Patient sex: F
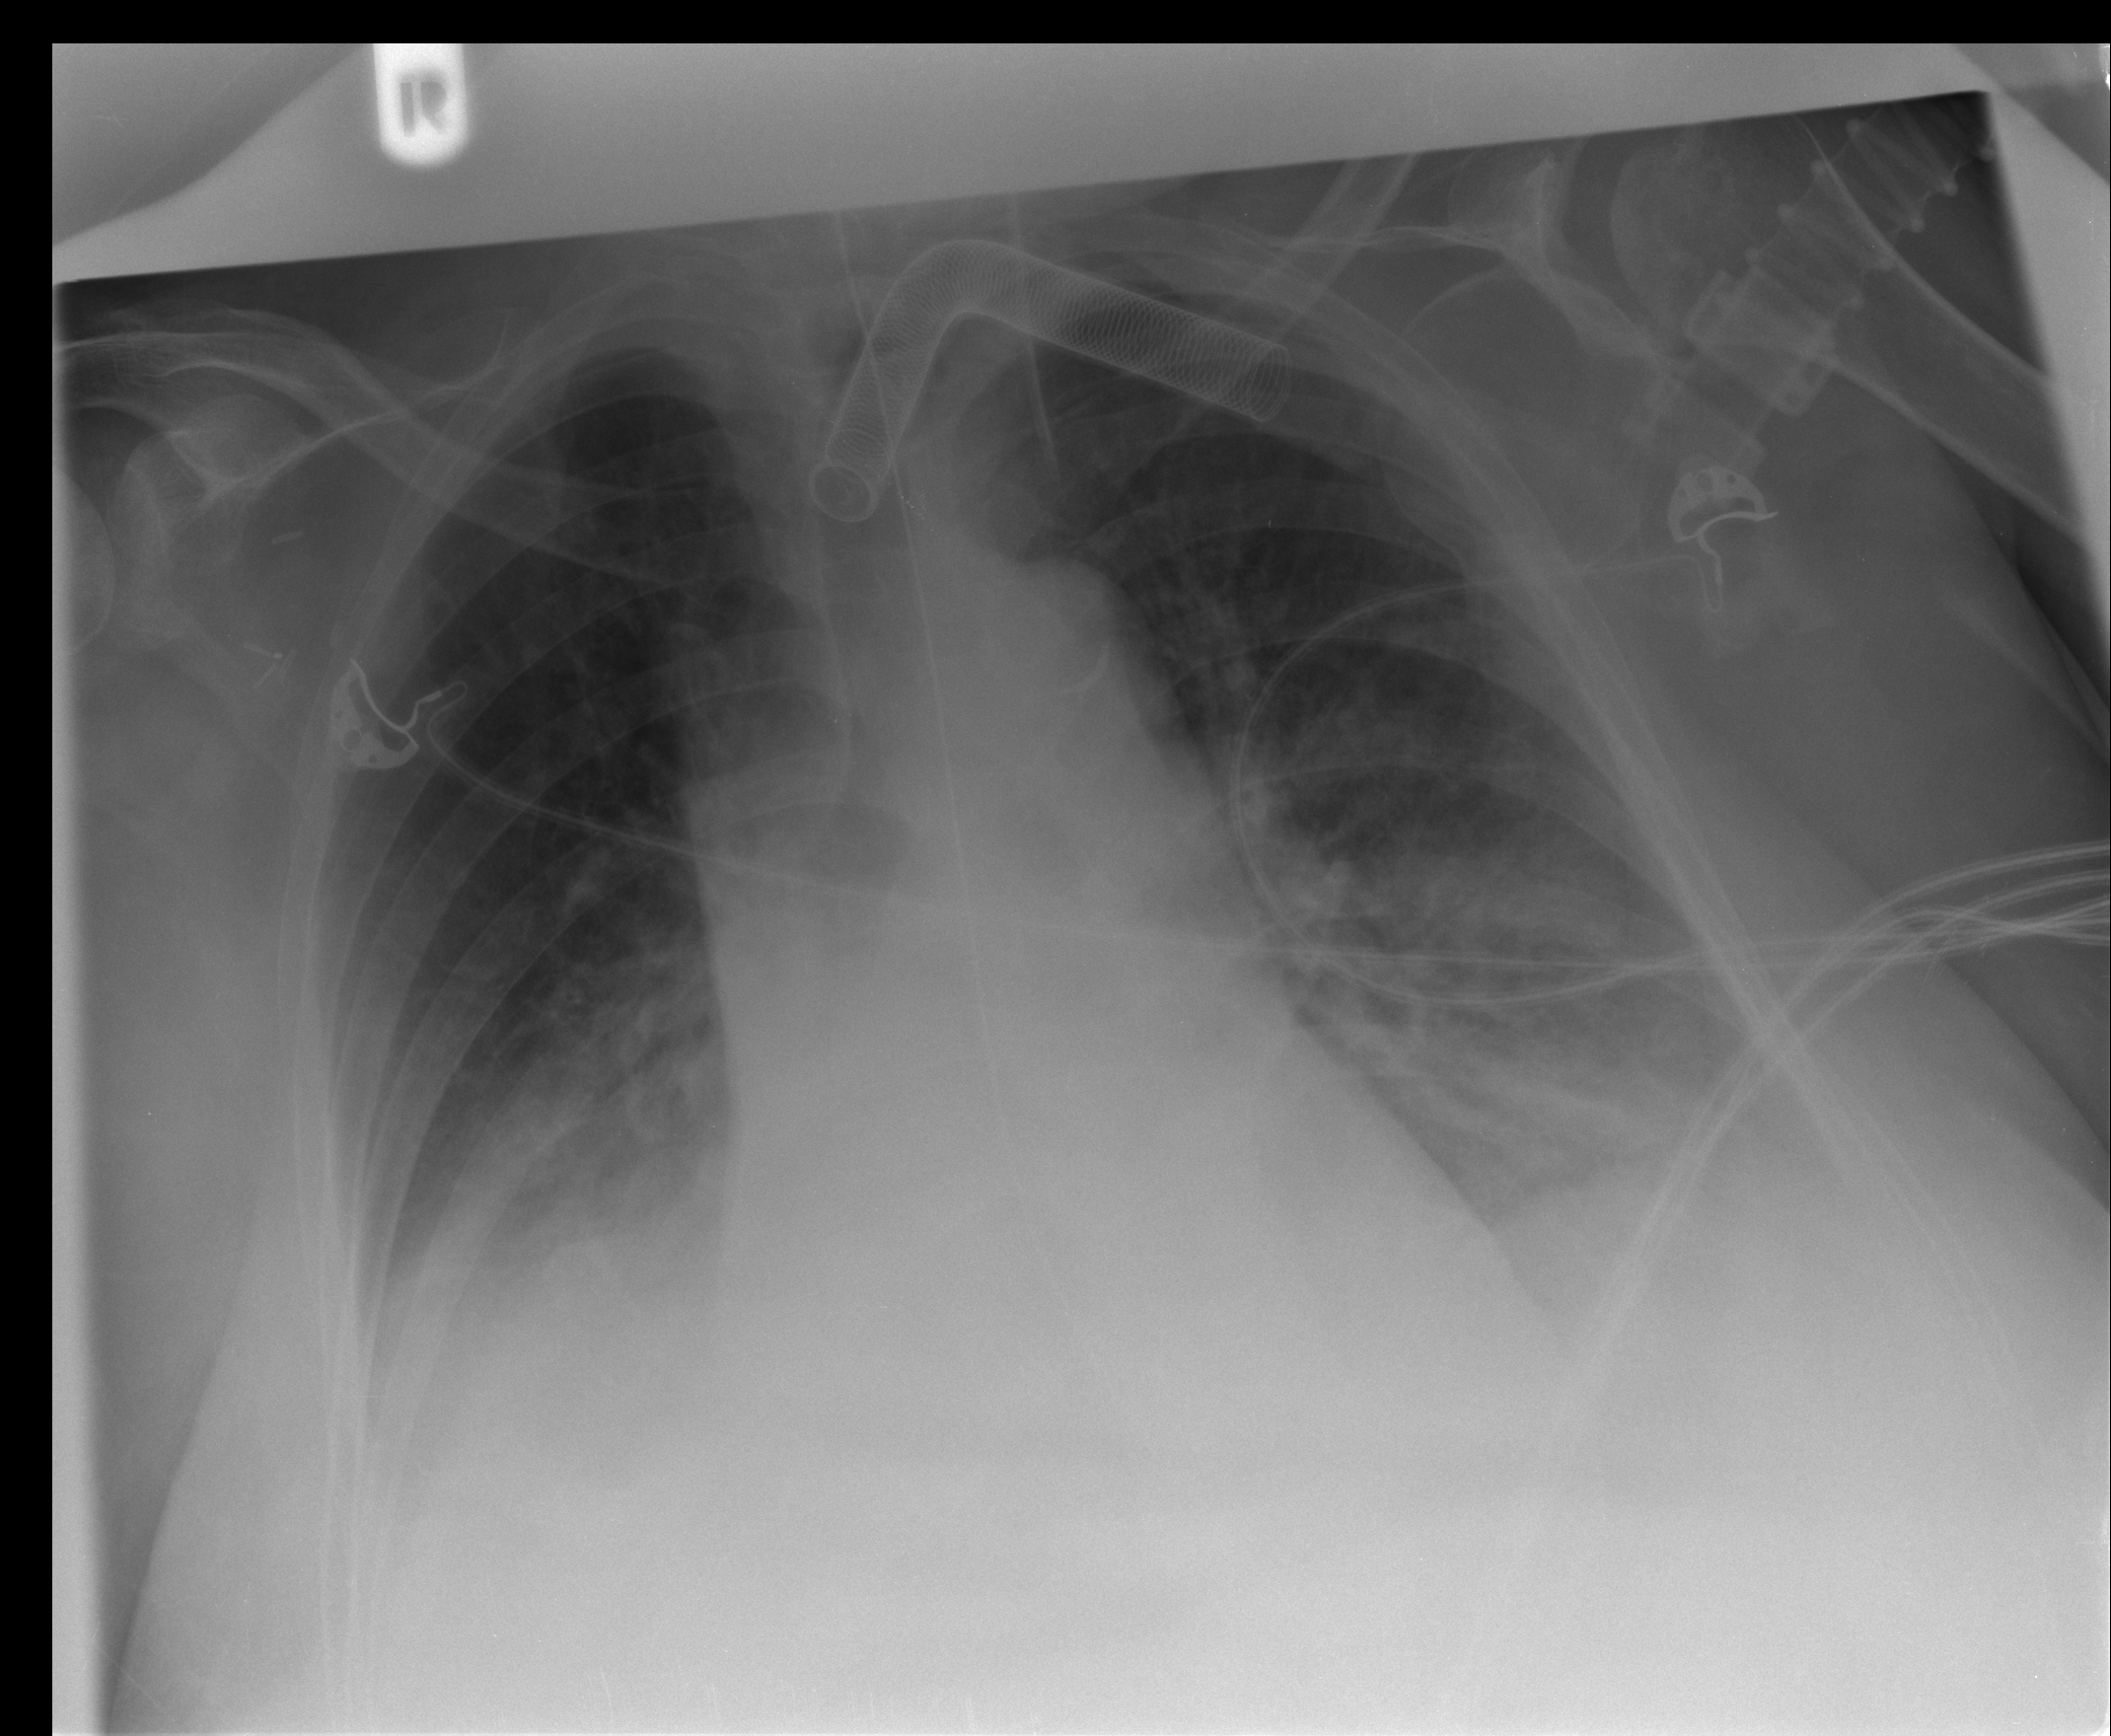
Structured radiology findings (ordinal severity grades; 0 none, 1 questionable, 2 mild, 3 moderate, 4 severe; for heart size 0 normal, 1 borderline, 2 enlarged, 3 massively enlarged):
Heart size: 0
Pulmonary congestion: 2
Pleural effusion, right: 2
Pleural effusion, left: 2
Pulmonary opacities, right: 1
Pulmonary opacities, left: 2
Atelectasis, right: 2
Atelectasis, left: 2